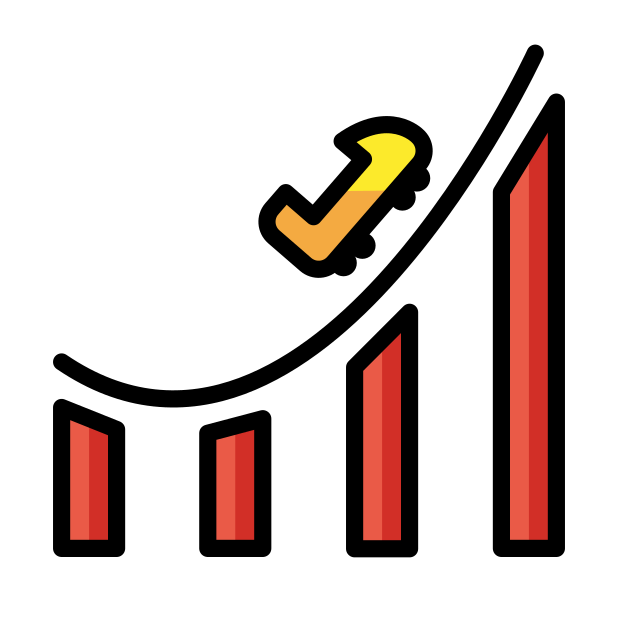
roller coaster